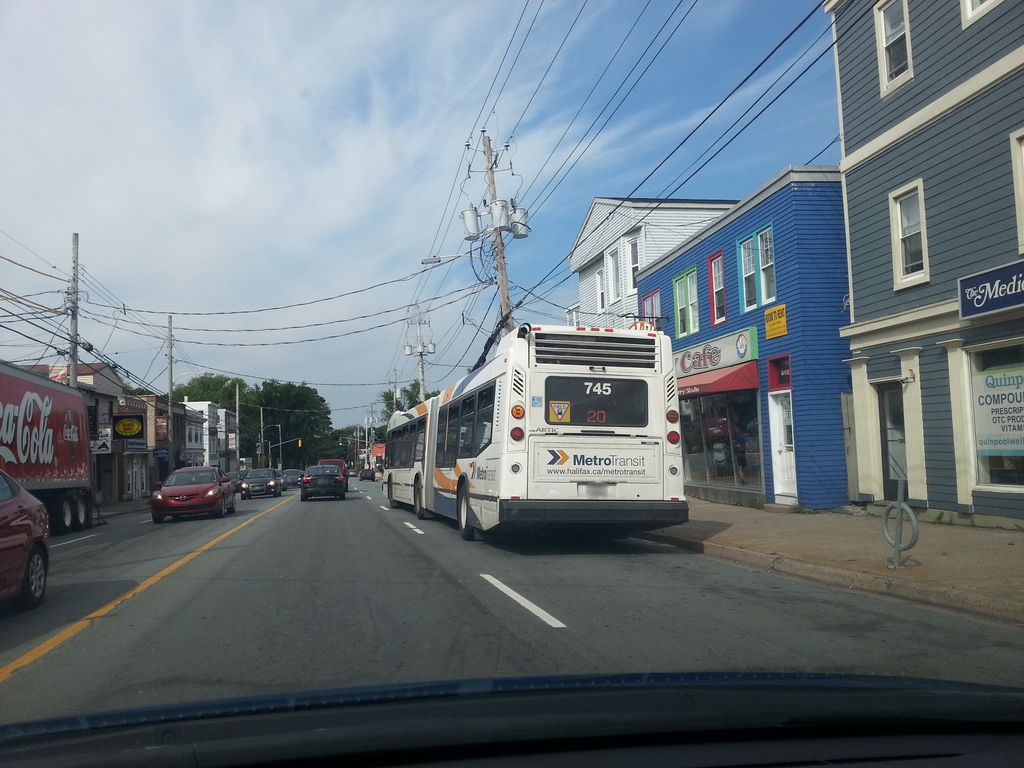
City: halifax